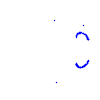
Particle: proton